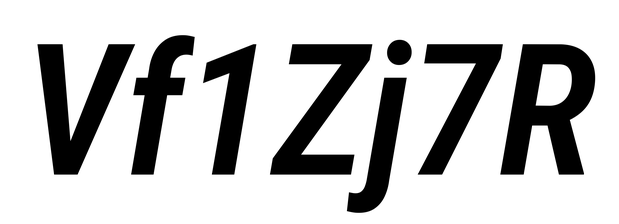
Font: Roboto-Italic_Condensed_SemiBold_Italic